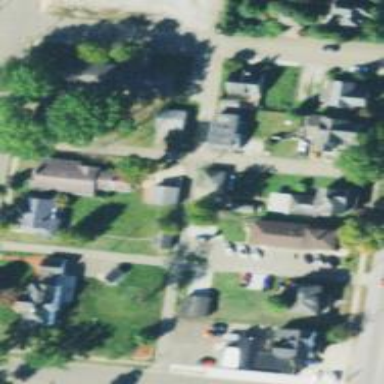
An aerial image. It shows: Alleyway designated as service road.